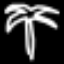
Label: palm tree